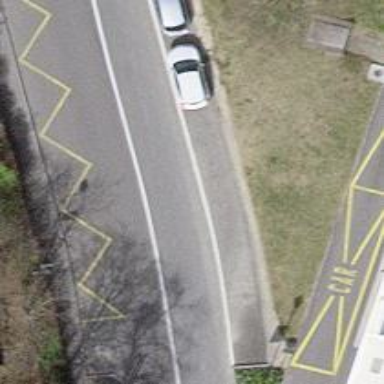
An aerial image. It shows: Bus stop equipped with public transport stop position.